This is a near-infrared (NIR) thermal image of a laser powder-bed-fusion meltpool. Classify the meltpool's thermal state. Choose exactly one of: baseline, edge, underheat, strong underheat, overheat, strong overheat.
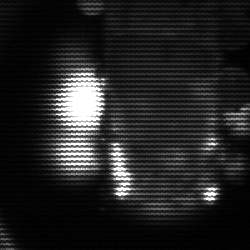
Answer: strong underheat